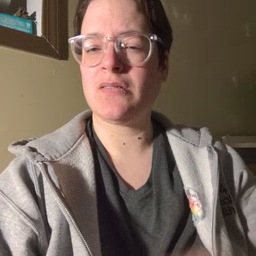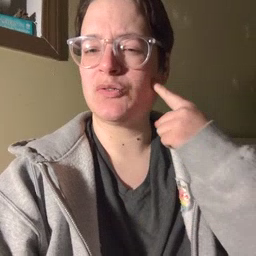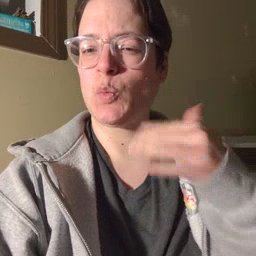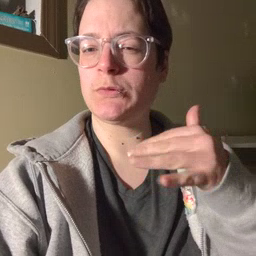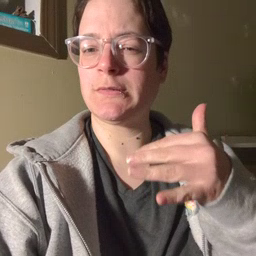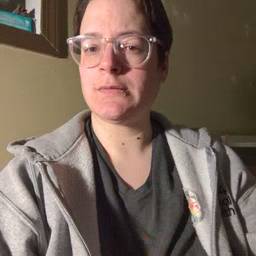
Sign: noisy